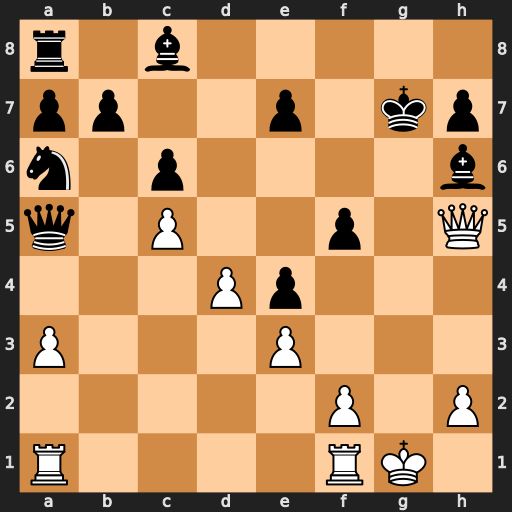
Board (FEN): r1b5/pp2p1kp/n1p4b/q1P2p1Q/3Pp3/P3P3/5P1P/R4RK1
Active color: w
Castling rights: -
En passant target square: -
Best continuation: Kh1 Nc7 Rg1+ Kf8 Qxh6+